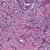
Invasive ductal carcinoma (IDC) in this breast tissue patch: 1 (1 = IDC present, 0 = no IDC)